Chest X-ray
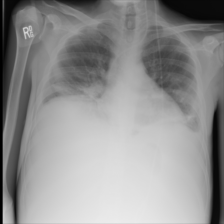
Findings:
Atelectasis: positive
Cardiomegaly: negative
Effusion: negative
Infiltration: positive
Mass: negative
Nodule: negative
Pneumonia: negative
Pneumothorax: negative
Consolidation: negative
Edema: negative
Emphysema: negative
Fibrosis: negative
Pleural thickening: negative
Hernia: negative